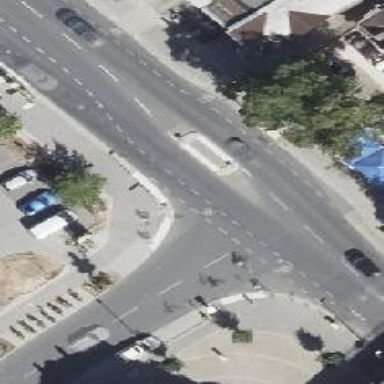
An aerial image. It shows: Unmarked crossing with pedestrian island.